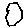
Label: hexagon